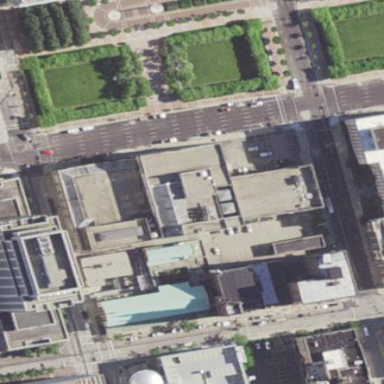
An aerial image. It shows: Social center building.